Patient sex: F
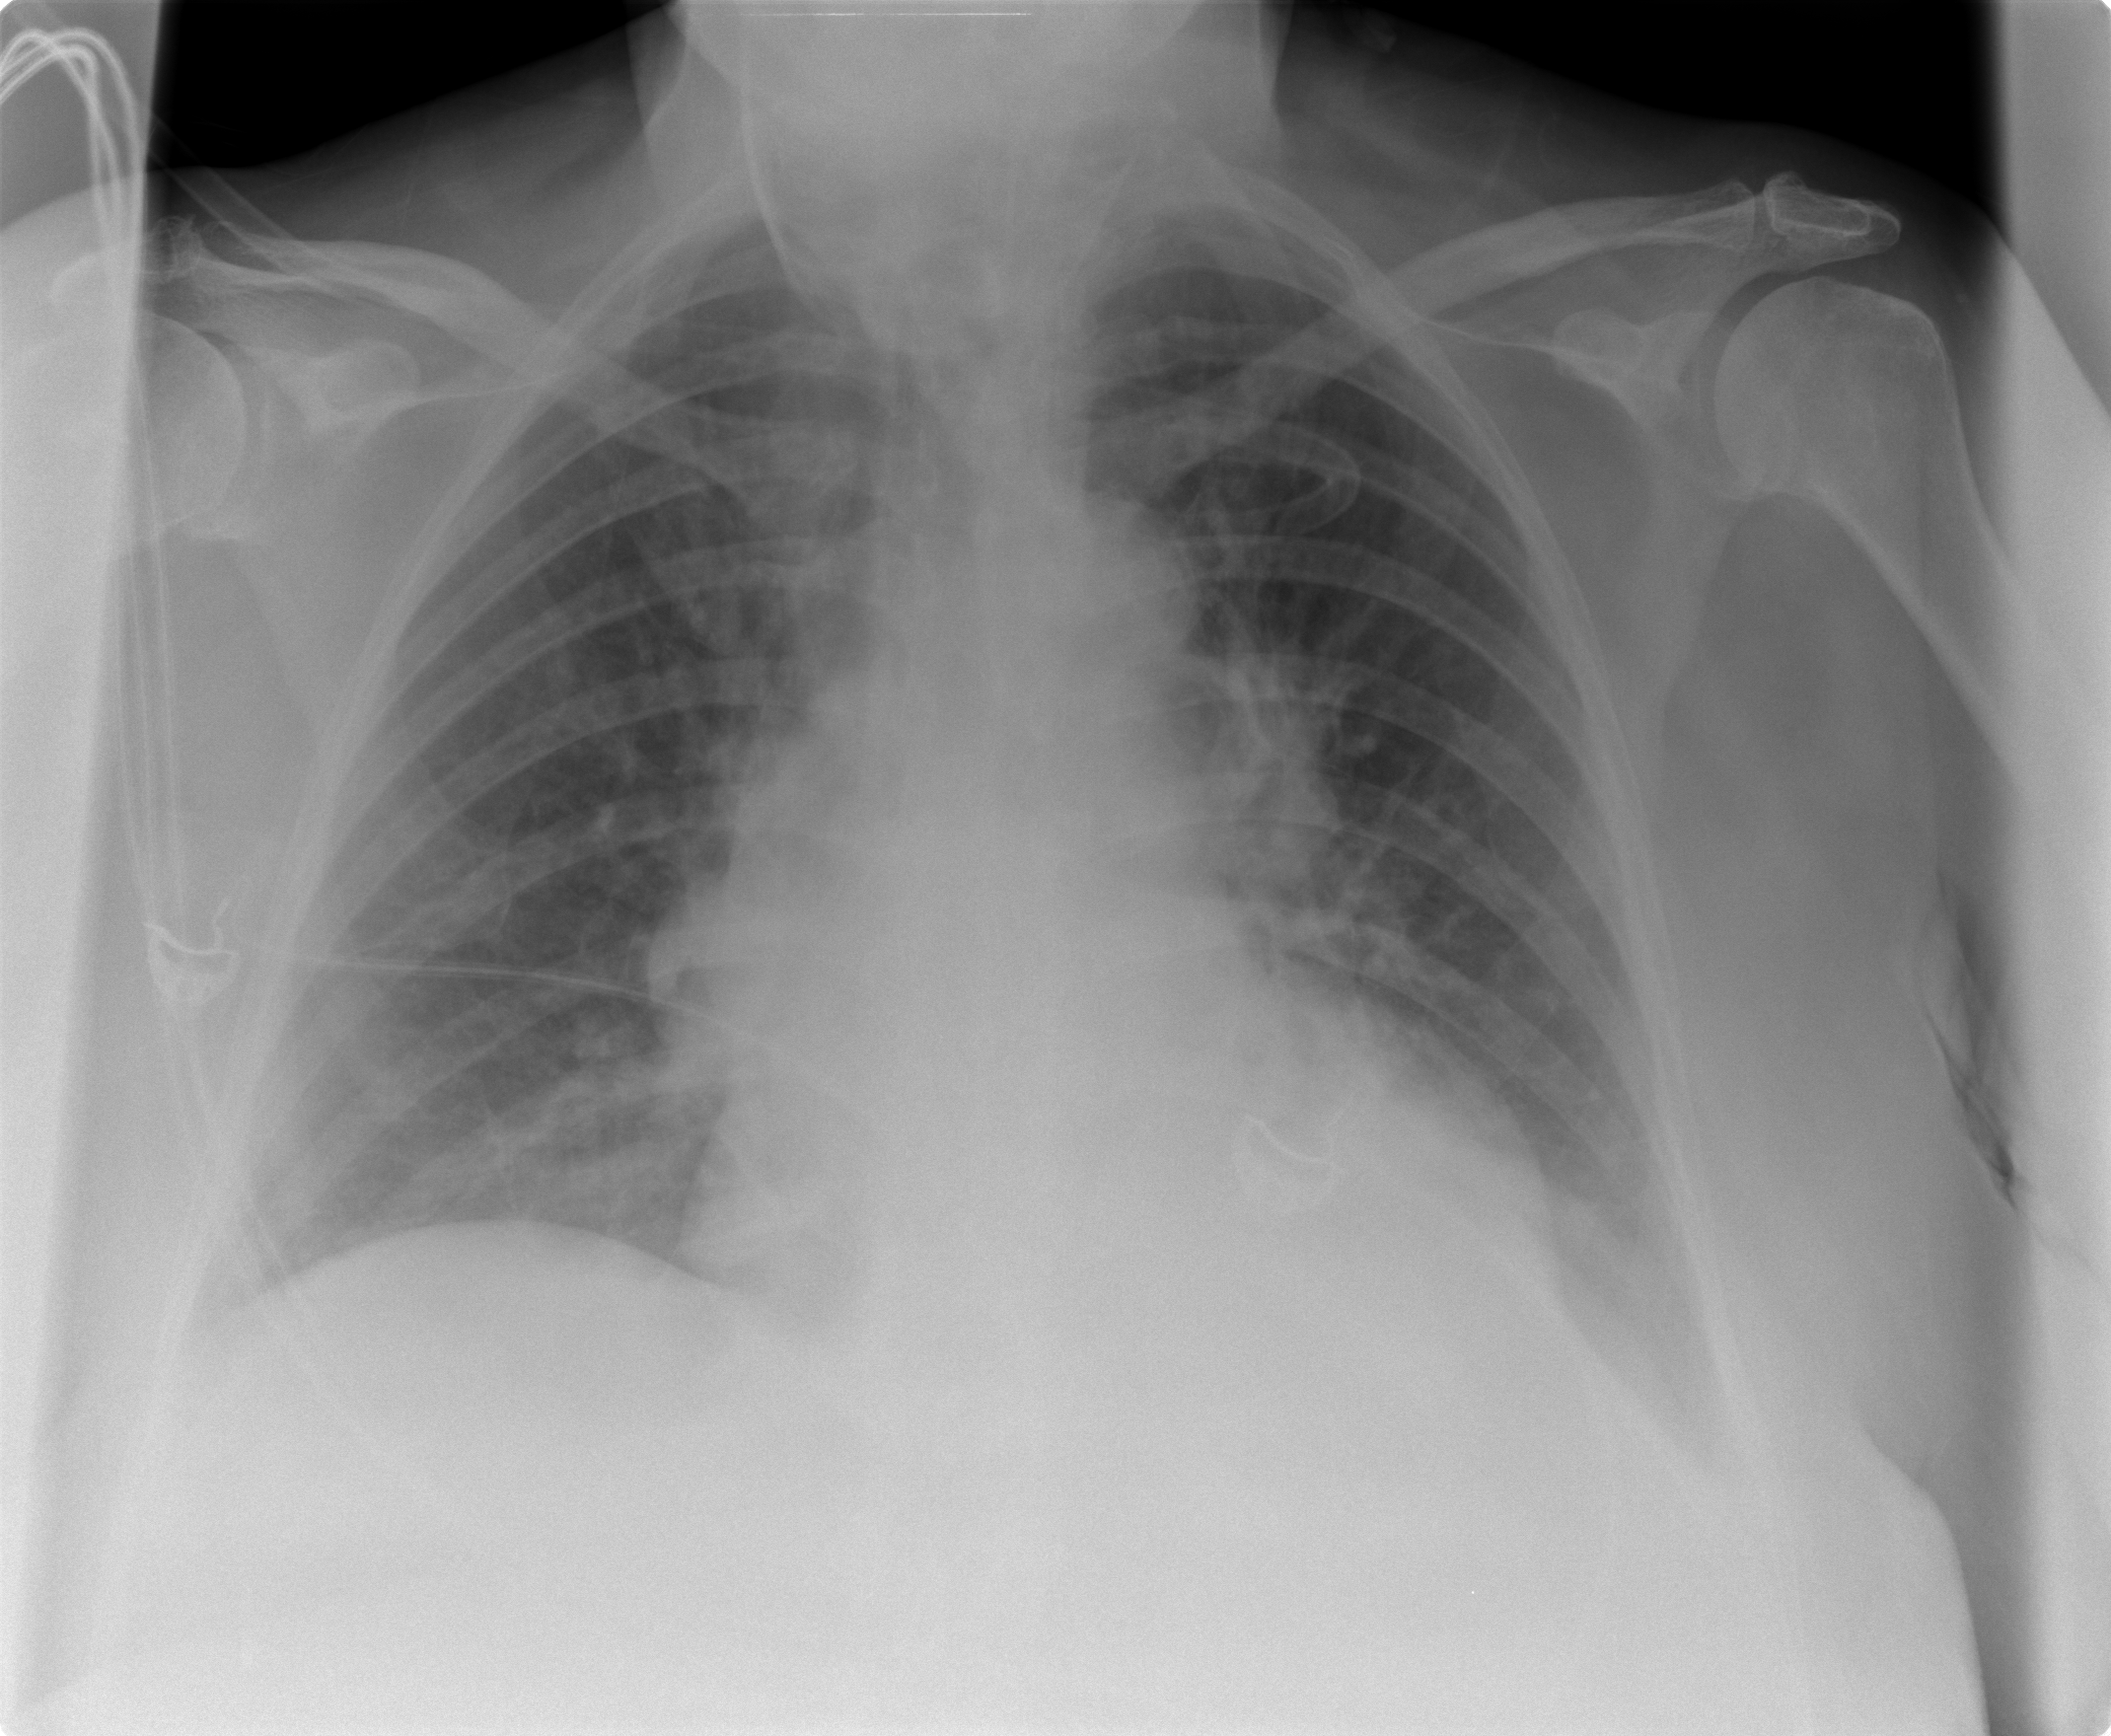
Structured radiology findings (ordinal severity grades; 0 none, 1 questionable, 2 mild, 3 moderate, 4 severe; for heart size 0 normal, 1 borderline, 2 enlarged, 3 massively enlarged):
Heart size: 1
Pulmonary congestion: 2
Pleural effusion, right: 0
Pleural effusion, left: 2
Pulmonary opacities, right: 0
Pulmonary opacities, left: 1
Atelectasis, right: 0
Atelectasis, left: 2